Aerial crown-view tile of a tropical tree (Barro Colorado Island, Panama), acquired 20250414:
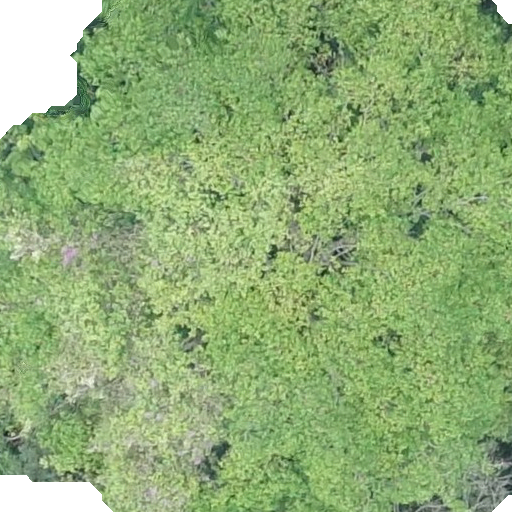
Species: Hura crepitans
GBIF accepted scientific name: Hura crepitans
Crown area: 501.412 m²